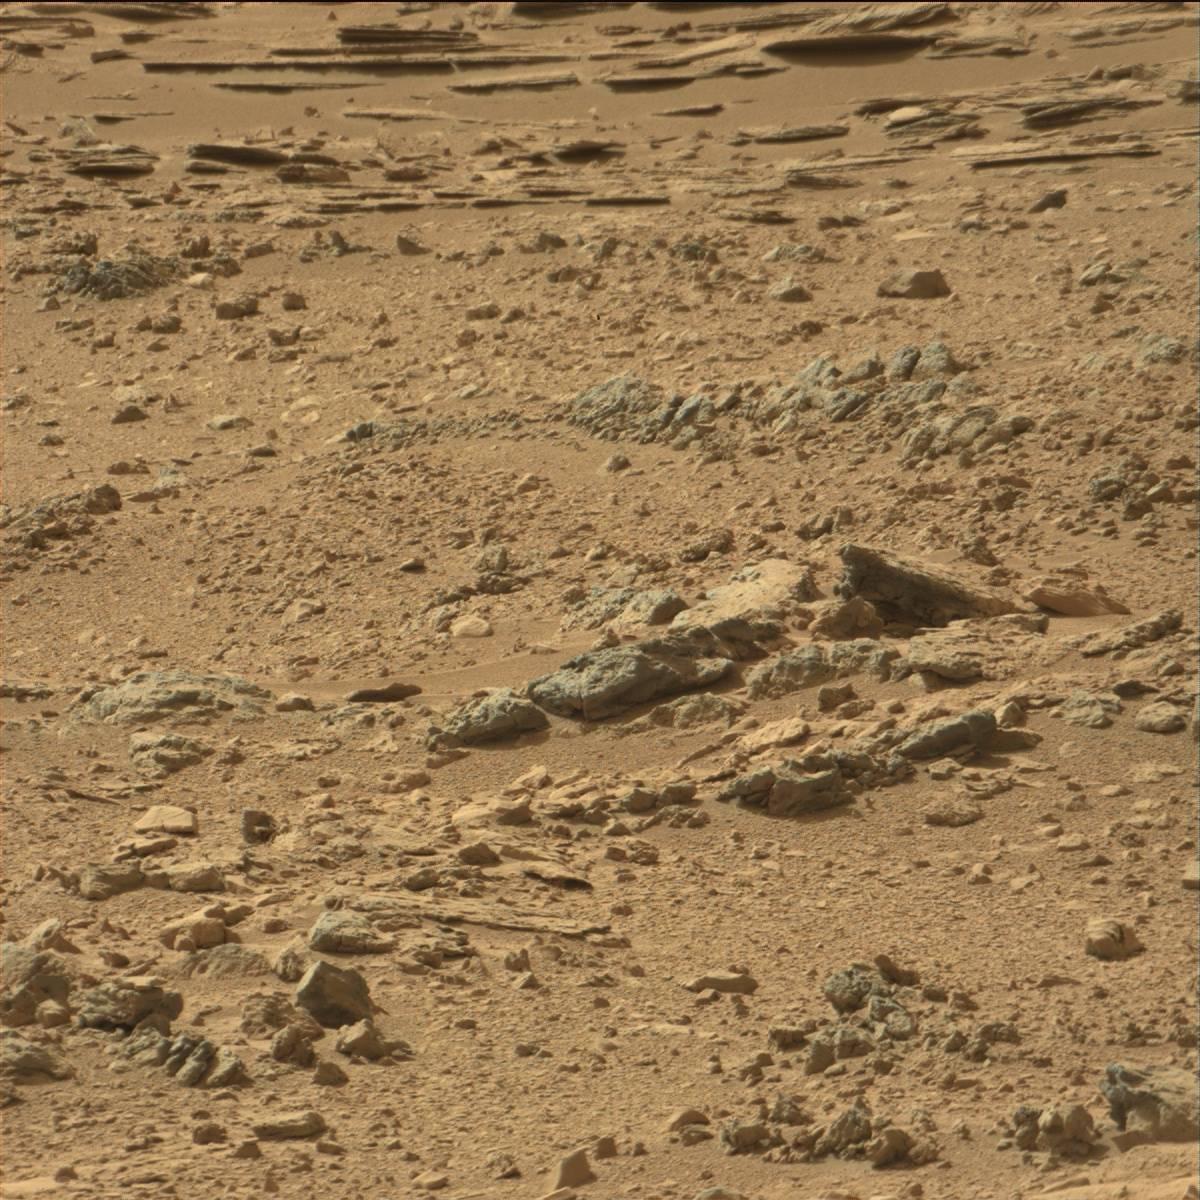
Terrain classes present: Bedrock, Sand / Soil